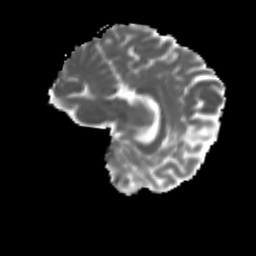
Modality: MD
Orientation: sagittal
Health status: ill
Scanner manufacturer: siemens
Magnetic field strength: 3 T
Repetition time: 6.7 s
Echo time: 0.1 s